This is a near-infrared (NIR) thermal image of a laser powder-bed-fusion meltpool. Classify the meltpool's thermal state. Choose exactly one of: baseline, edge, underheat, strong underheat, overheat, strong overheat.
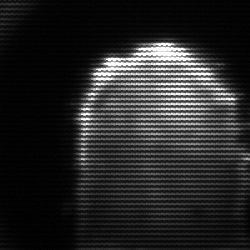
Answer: baseline